Question: I need to set alpha parameter for my UITabBar. I do that the following way:
'''
self.tabBarController?.tabBar.alpha = CGFloat(0.2)
'''
Probably it works, but here is result:

As you can see UIBarButtonItem has alpha of 0.2 too. How can I set separate alpha for UITabBar and UITabBarItem?
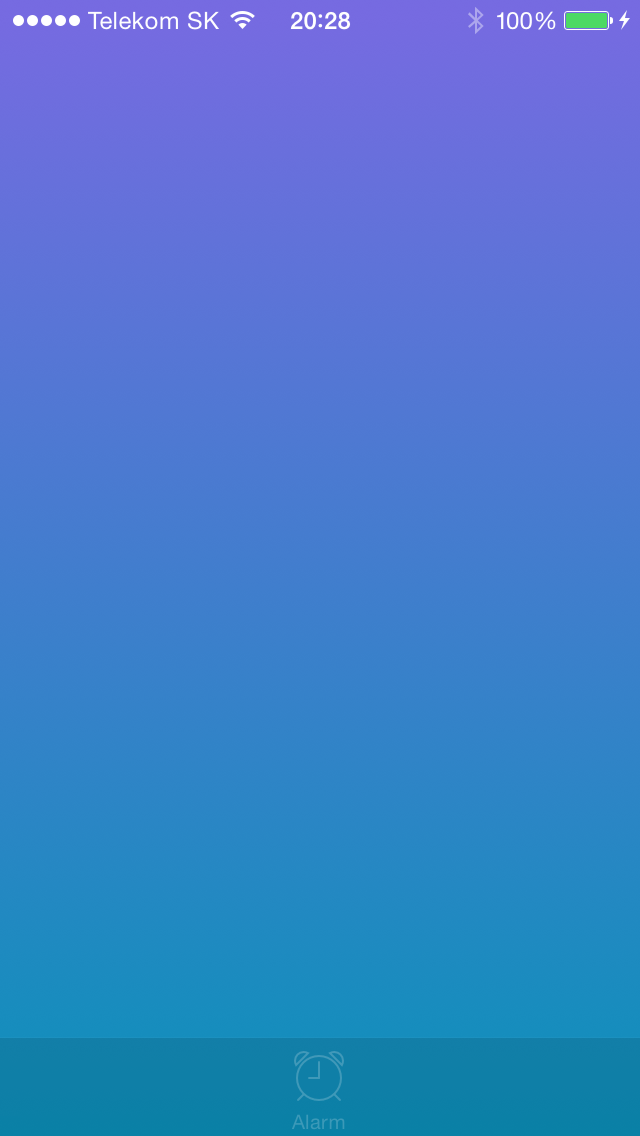
Answer: There is no way of doing it with 'alpha' property. Put background image to your UITabBar. This image can be just semi transparent png file.